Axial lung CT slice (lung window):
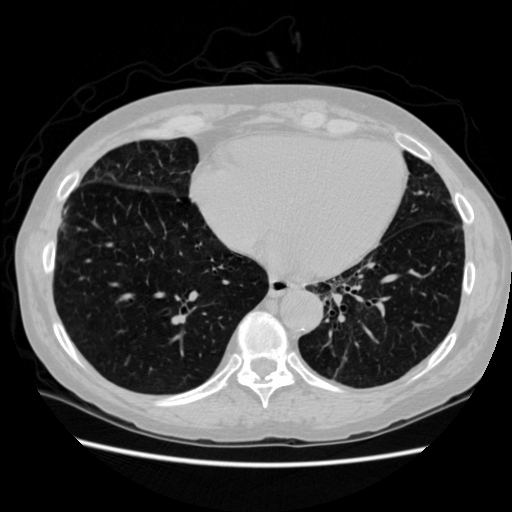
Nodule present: no